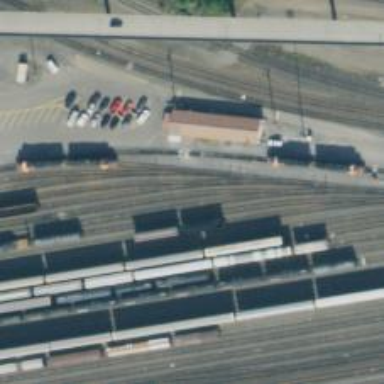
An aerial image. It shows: Railway yard.